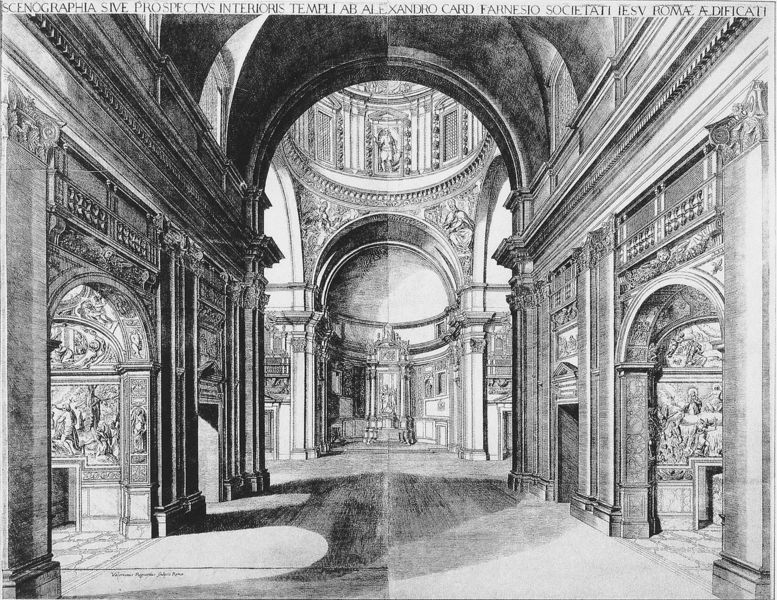
Titel: Perspektive des Innenraums von Il Gesù
Künstler: Valerien Regnard
Institution: Privatbesitz
Schlagwörter: schatten, weiß, grau, licht, pfeiler, raum, schwarz, säule, säulen, zeichnung, architektur, innenraum, kirche, decke, renaissance, schiff, bogen, italien, perspektive, grafik, graphik, pilaster, saal, kuppel, stuck, flucht, bögen, gang, kirch, kloster, dom, kohle, druck, schwarz-weiß, holzstich, radierung, stich, bleistift, flur, räume, entwurf, altar, hauptschiff, kathedrale, kapitell, fries, sims, gesims, dienste, altarraum, apsis, rundbögen, chor, kapelle, heilig, kupferstich, christentum, sakralbau, gebälk, gänge, kapellen, vierung, farnese, kardinal farnese, scenographia